Question: On my web site I have a navigation bar (with pseudo-buttons made from links). The whole navigation bar has a bottom-border, to separate the menu from the content below.
Now, using HTML and CSS I want to achieve a similar effect as here on stackoverflow, in the sub menu, as can be seen here:

The whole navbar has a bottom-border, except for the selected menu item. This looks like a register card, or similar.
My current menu CSS looks like this:
'''
.nav-main {
clear: both;
background: #fff;
padding: 0;
border-bottom: 1px solid rgb(204, 204, 204);
}
.nav-main-link {
color: #666 !important;
background: rgba(230, 236, 182, .99);
display: block;
font-weight: 700;
padding: 5px 10px;
}
.nav-main-link:hover,
.nav-main-selected {
background: #738925;
color: #fff !important;
text-decoration: none;
}
'''
And the HTML part:
'''
<div class="nav-main">
<ul class="nav-main-list">
<li class="nav-main-item nav-main-test1">
<a href="../index.php/test1" class="nav-main-link nav-main-selected">Test 1</a>
</li>
<li class="nav-main-item nav-main-test2">
<a href="../index.php/test2" class="nav-main-link">Test 2</a>
</li>
<div class="nav-main-clear">
</div>
</div>
'''
Is there any easy way in HTML+CSS to achieving the described behaviour?
PS: Sorry for the title of this question, but I am not sure how to name it better :)
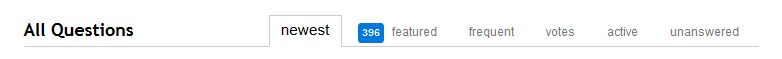
Answer: ## It's not that very complicated
I suppose you're using unordered list of items with links like:
'''
<ul>
<li><a href="...">Link 1</a>
...
</ul>
'''
In this case you should set style to your 'UL' to have bottom border. That will display across the whole line.
'''
ul {
list-style: none;
text-align: right;
border-bottom: 1px solid #000;
}
'''
Now you have to set individual 'LI''s style. Especially the selected one's. If you move it one pixel (or as much as border is thick) lower and either set its bottom border to background color or provide it a backrgound color, it will overlay 'UL' bottom border. Then also set it other borders so it displays as a tab.
'''
li.selected {
display: inline-block; /* to flow them horizontally */
background-color: #fff;
margin-bottom: -1px;
border-width: 1px 1px 0 1px;
border-color: #000;
border-style: solid;
}
'''
Here's a <URL>.